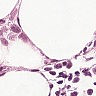
Metastatic tissue present: yes